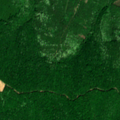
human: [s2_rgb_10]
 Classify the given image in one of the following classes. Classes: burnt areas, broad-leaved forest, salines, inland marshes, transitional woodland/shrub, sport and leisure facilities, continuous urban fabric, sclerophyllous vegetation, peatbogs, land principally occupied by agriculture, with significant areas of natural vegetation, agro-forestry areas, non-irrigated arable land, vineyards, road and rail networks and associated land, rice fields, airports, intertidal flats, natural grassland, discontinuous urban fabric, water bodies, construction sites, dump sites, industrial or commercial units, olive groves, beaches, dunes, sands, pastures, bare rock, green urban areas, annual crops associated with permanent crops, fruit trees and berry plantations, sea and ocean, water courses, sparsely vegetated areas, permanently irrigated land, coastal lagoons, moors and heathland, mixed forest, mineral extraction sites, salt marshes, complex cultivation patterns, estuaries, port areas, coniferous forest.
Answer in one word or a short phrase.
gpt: broad-leaved forest